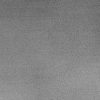
Atmospheric dust classification: dusty